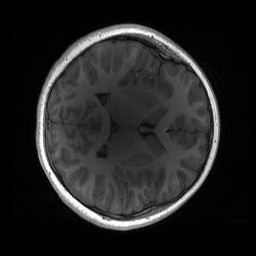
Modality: T1w
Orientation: axial
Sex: female
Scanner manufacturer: siemens
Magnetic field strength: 3 T
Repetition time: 1.9 s
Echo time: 0.00243 s